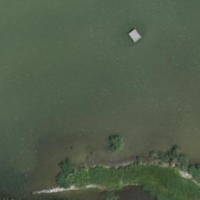
EUNIS habitat code: 14
Species observed at this site:
Podiceps cristatus
Larus michahellis
Actitis hypoleucos
Spatula clypeata
Mergus merganser
Aythya ferina
Milvus migrans
Locustella luscinioides
Limosa lapponica
Gallinago gallinago